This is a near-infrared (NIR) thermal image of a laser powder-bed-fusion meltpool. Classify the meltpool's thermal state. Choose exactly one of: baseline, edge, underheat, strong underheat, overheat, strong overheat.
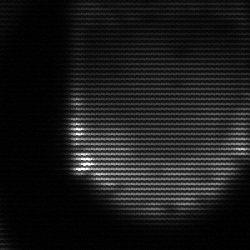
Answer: edge